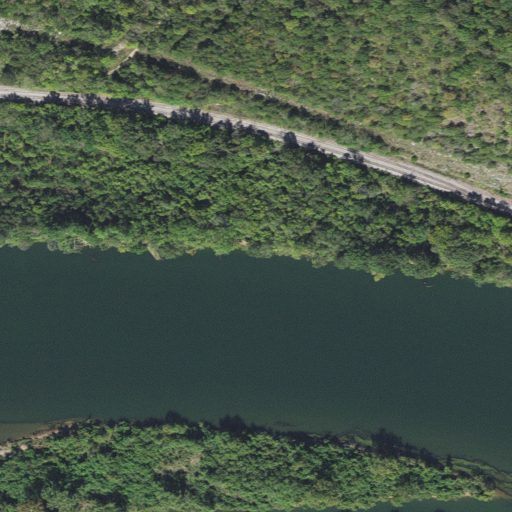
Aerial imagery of valley in Arkansas named Love Hollow containing open water, deciduous forest, woody wetlands, mixed forest, pasture, open development, low intensity development, and herbaceous wetlands